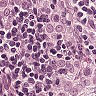
Metastatic tissue present: yes